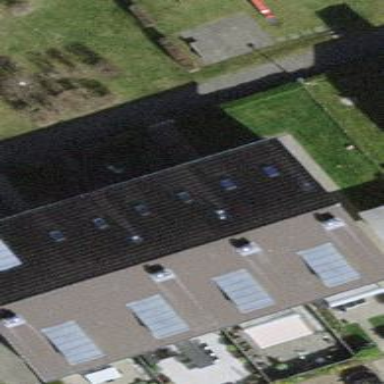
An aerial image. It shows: Terrace building.